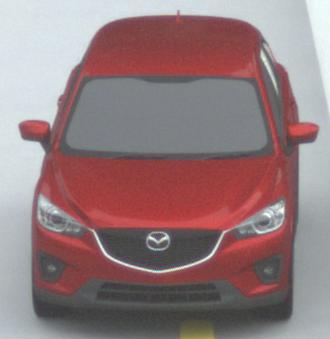
Make: Mazda
Model: CX-5 2.0 SKYACTIV-G 160
Detailed model: CX-5 (GH)
Model produced from: 2012/04
Model produced until: 2015/02
Doors: 5
Color: red
Road condition: dry road
Daytime: morning or afternoon
Contrast: low contrast